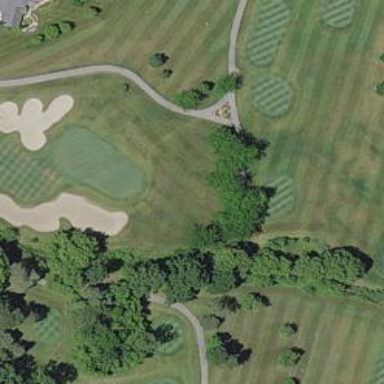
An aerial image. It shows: Service road used as golf cart path.